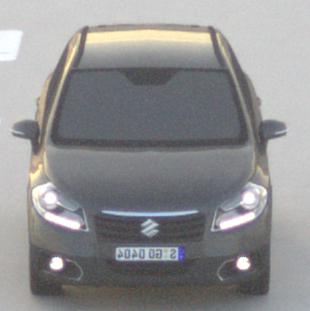
Make: Suzuki
Model: SX4 S-Cross 1.6
Detailed model: SX4 (II) S-Cross
Model produced from: 2013/10
Model produced until: 2015/08
Doors: 5
Color: gray
Road condition: dry road
Daytime: sunrise or sunset
Contrast: low contrast